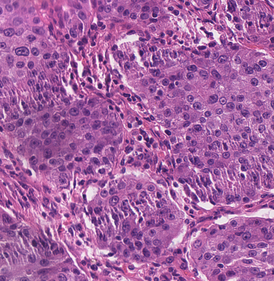
Tumor epithelial tissue: yes
Tumor-associated stroma tissue: yes
Normal tissue: no